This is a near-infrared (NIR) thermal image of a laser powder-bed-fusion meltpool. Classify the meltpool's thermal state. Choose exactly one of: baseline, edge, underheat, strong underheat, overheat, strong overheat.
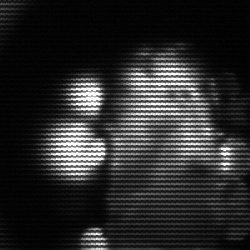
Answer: strong underheat